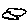
Label: cloud